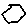
Label: hexagon